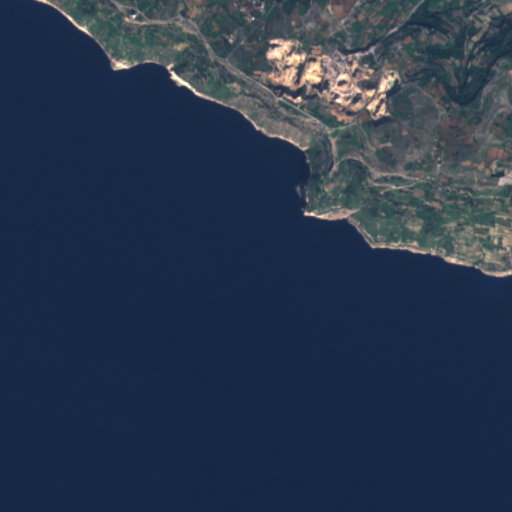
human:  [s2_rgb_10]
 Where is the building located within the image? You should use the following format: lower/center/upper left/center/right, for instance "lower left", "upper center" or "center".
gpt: There is no building in the image.